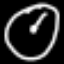
Label: clock